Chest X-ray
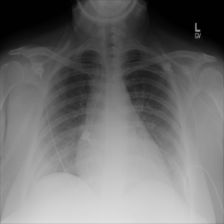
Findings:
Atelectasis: negative
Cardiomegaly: negative
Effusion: negative
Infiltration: positive
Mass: negative
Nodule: negative
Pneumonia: negative
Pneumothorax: negative
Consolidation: negative
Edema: negative
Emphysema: negative
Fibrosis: negative
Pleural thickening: negative
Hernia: negative